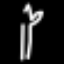
Label: fork